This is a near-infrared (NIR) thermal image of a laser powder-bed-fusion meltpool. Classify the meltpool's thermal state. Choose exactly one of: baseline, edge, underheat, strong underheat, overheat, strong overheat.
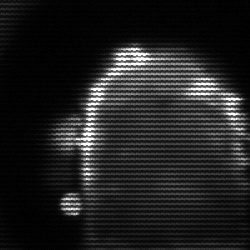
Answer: baseline